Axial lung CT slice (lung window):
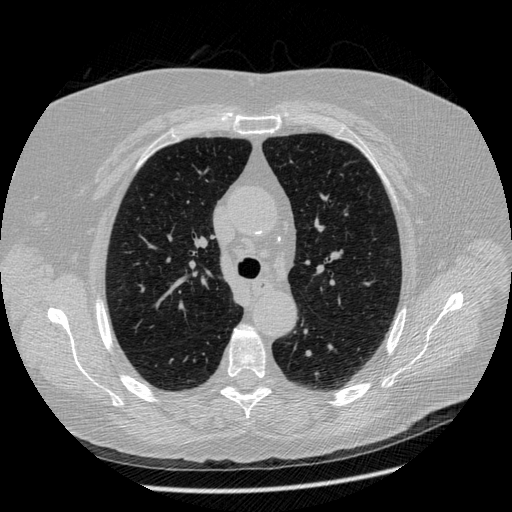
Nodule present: no